Interaction volume radius: 5 \u00c5
Interaction volume height: 50 \u00c5
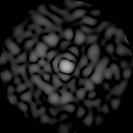
Disorder parameter: 0.8545